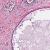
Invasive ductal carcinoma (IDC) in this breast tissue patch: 0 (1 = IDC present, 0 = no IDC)